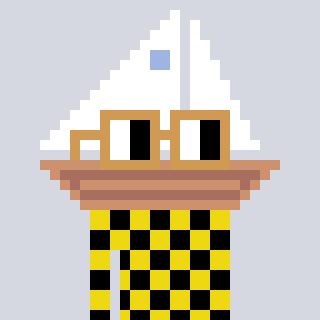
a pixel art character with square brown glasses, a sailboat-shaped head and a yellow-colored body on a cool background